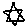
Label: star